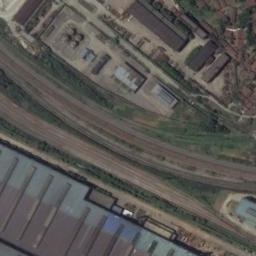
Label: railway